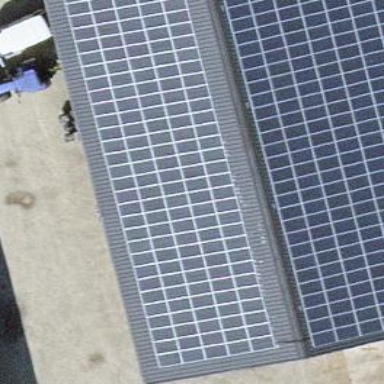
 consisting of solar photovoltaic panels."